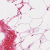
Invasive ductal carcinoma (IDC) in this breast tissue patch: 0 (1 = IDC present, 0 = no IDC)